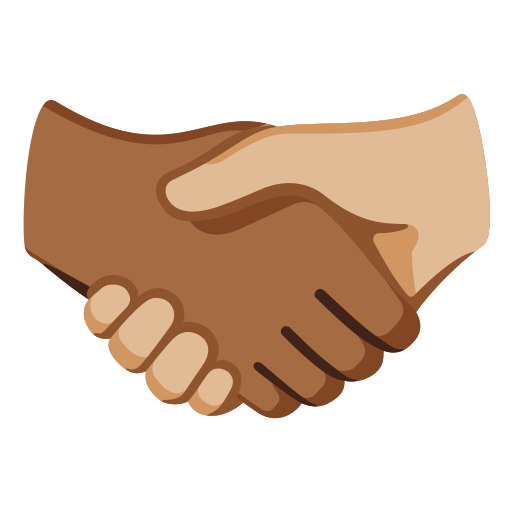
Emoji: 🫱🏾‍🫲🏼